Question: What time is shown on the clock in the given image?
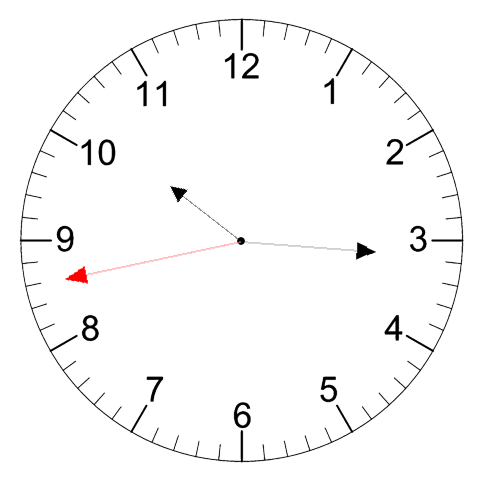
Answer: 10:15:43